Question: I'm using Prism in WPF.
I was watching the Prism starter kit, and it has a ICollectionView. In that collection, I need to add the object selected in it. What object (or collection) should I use to add objects?

I mean in the image, I have two listbox, in the first one I've got a readonly collection and the second one is a list where can add or remove objects.
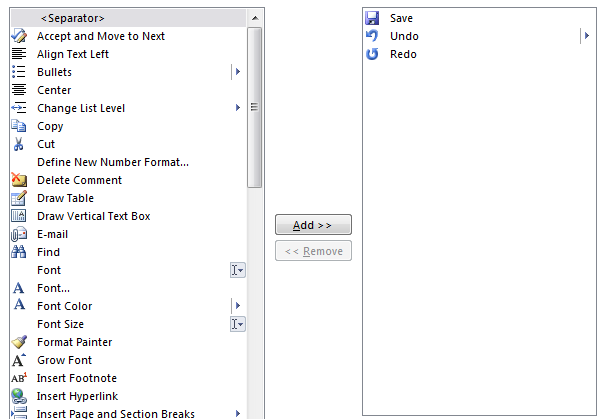
Answer: Your List should be bound to an ICollectionView that wraps an ObservableCollection. When you add, you add to this Observable collection.
I.e
'''
private readonly ObservableCollection<Stock> listToAddTo;
public ICollectionView List2 { get; private set; }
'''
Constructor
'''
listToAddTo = new ObservableCollection<Stock>();
List2 = CollectionViewSource.GetDefaultView(listToAddTo);
'''
Where List2 is what is bound to